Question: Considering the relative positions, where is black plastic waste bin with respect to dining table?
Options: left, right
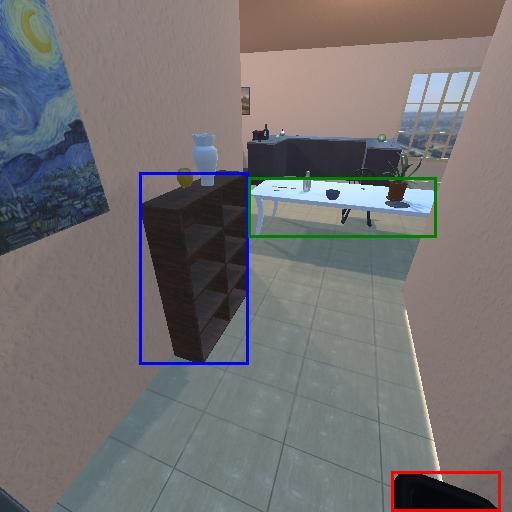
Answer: left